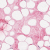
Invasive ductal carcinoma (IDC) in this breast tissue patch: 0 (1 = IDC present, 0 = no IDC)